Aerial crown-view tile of a tropical tree (Barro Colorado Island, Panama), acquired 20250124:
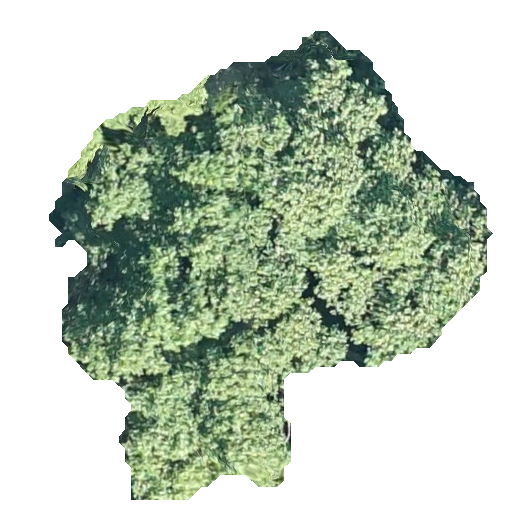
Species: Hieronyma alchorneoides
GBIF accepted scientific name: Hieronyma alchorneoides
Crown area: 189.38 m²